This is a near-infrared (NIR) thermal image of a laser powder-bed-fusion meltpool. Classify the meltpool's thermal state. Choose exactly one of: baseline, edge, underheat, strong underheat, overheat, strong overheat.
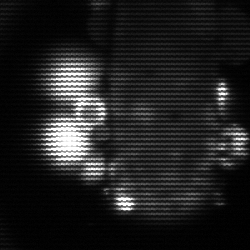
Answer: strong underheat